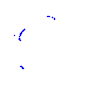
Particle: kaon